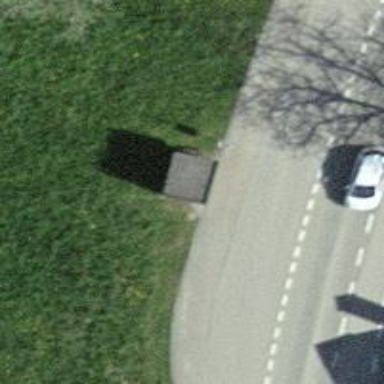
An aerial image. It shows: Bus stop with platform for public transport.